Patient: sex M, age 76
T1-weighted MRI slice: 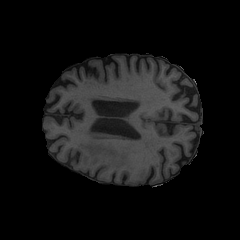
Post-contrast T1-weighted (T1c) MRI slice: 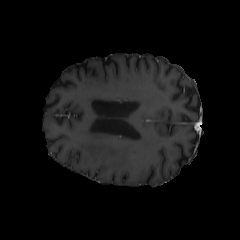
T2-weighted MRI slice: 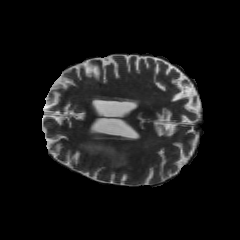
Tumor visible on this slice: yes
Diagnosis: Glioblastoma, IDH-wildtype
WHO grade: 4